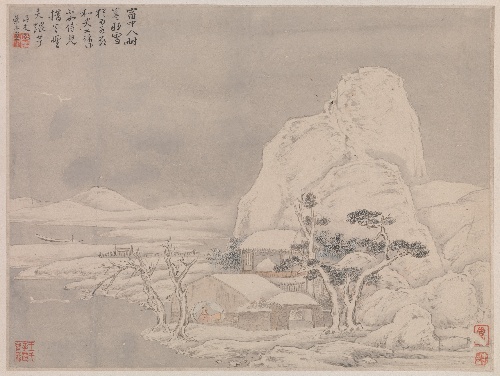
Title: 清   葉欣   聼雪圖   冊頁|Snowscape, leaf from Album for Zhou Lianggong
Artist: Ye Xin
Artist bio: Chinese, active ca. 1640–1673
Date: datable to 1645–55
Object type: Album leaf
Classification: Paintings
Medium: Double album leaf from a collective album of twelve paintings and facing pages of calligraphy; ink and color on paper
Culture: China
Period: Qing dynasty (1644–1911)
Dimensions: 9 3/4 x 13 in. (24.8 x 33 cm)
Department: Asian Art
Credit line: Gift of Julia and John Curtis, 2015
Accession year: 2015
Repository: Metropolitan Museum of Art, New York, NY
Tags: Mountains|Snow|Landscapes